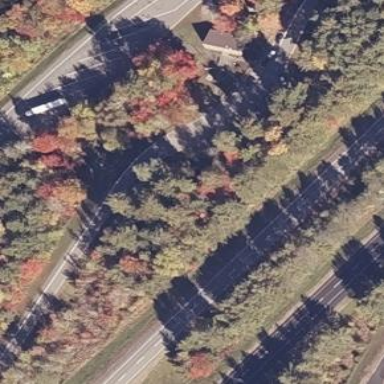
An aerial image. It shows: Rest area along the road.